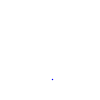
Particle: proton